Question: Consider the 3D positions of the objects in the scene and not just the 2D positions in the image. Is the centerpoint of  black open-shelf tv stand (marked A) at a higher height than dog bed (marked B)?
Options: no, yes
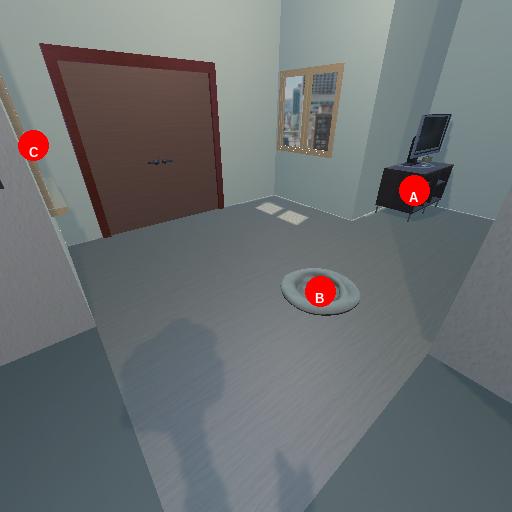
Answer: no